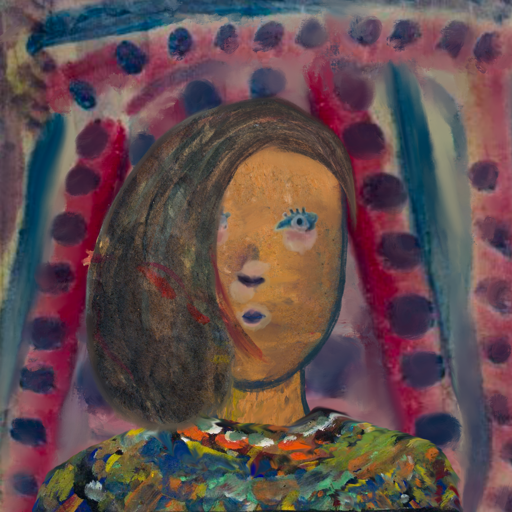
Background: HillGirl, Head And Neck Front: In_The_Sun, Face Front: Hill_Girl, Bust: An_Impression, Hair Front: Gypsy_Mother, Head Accessory: Blank, Second Necklace: Blank, Necklace: Blank, Baby: Blank